Platform: macOS
Application: Arc Browser
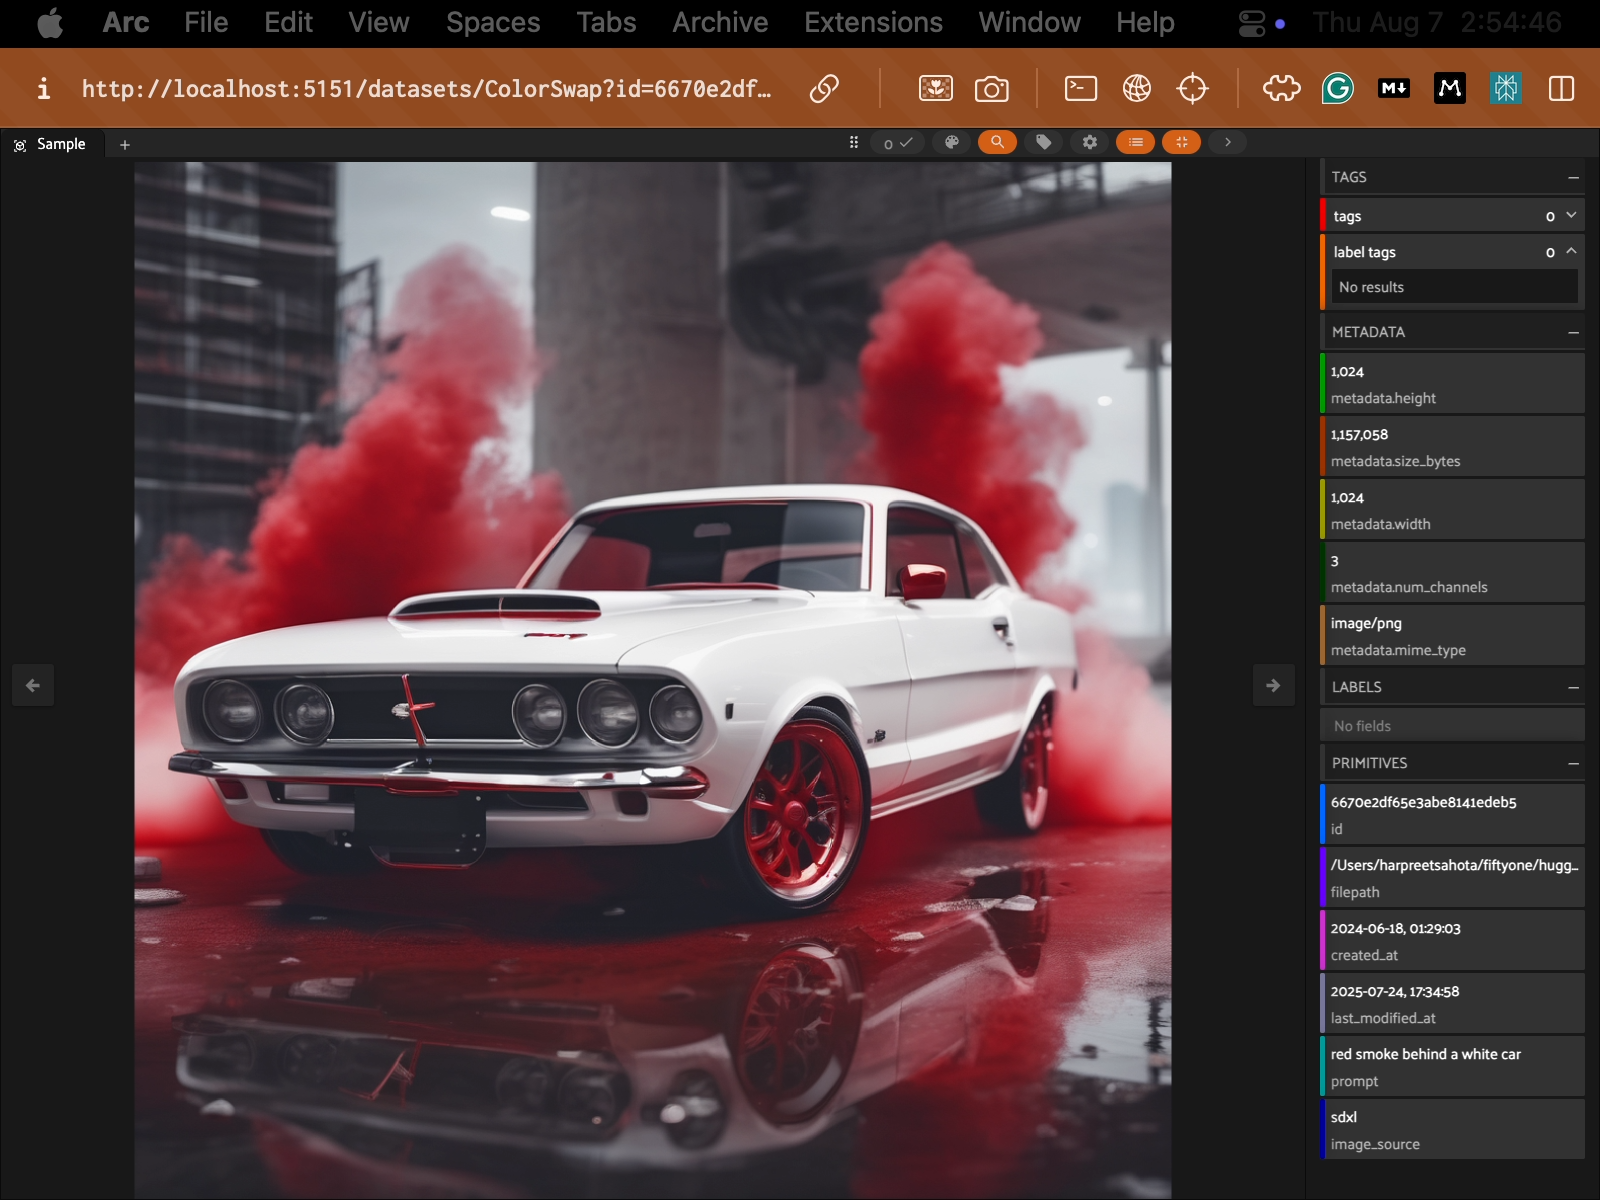
task_description: Navigate to the previous sample
action_type: click
element_info: Icon
steps_since_start: 1